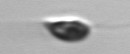
Label: flagellate